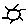
Label: sun